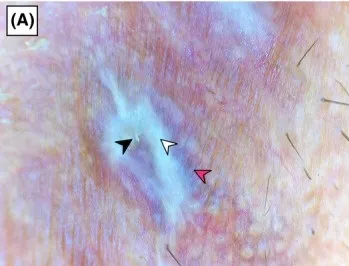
A and B, Dermoscopy (polarized dermoscopy, original magnification x20) of lateral and medial lesions showing linear Wickham striae (white arrowhead) and circular Wickham striae (blue arrowhead), scaling (black arrowhead), and violaceous background (red arrowhead).
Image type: medical_photograph (skin_photograph)